Aerial crown-view tile of a tropical tree (Barro Colorado Island, Panama), acquired 20241216:
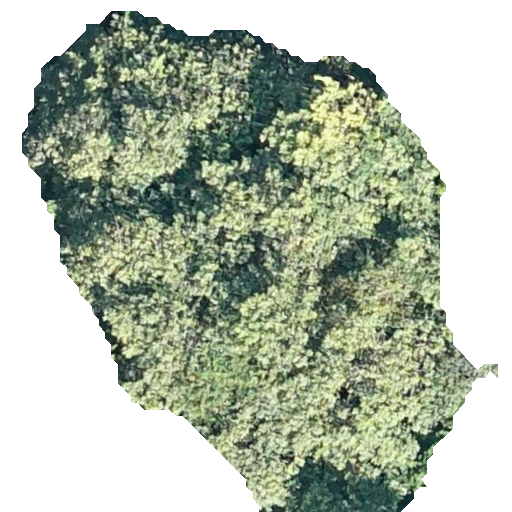
Species: Apeiba membranacea
GBIF accepted scientific name: Apeiba membranacea
Crown area: 225.827 m²